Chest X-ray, AP view. Patient: 28 years old, sex M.
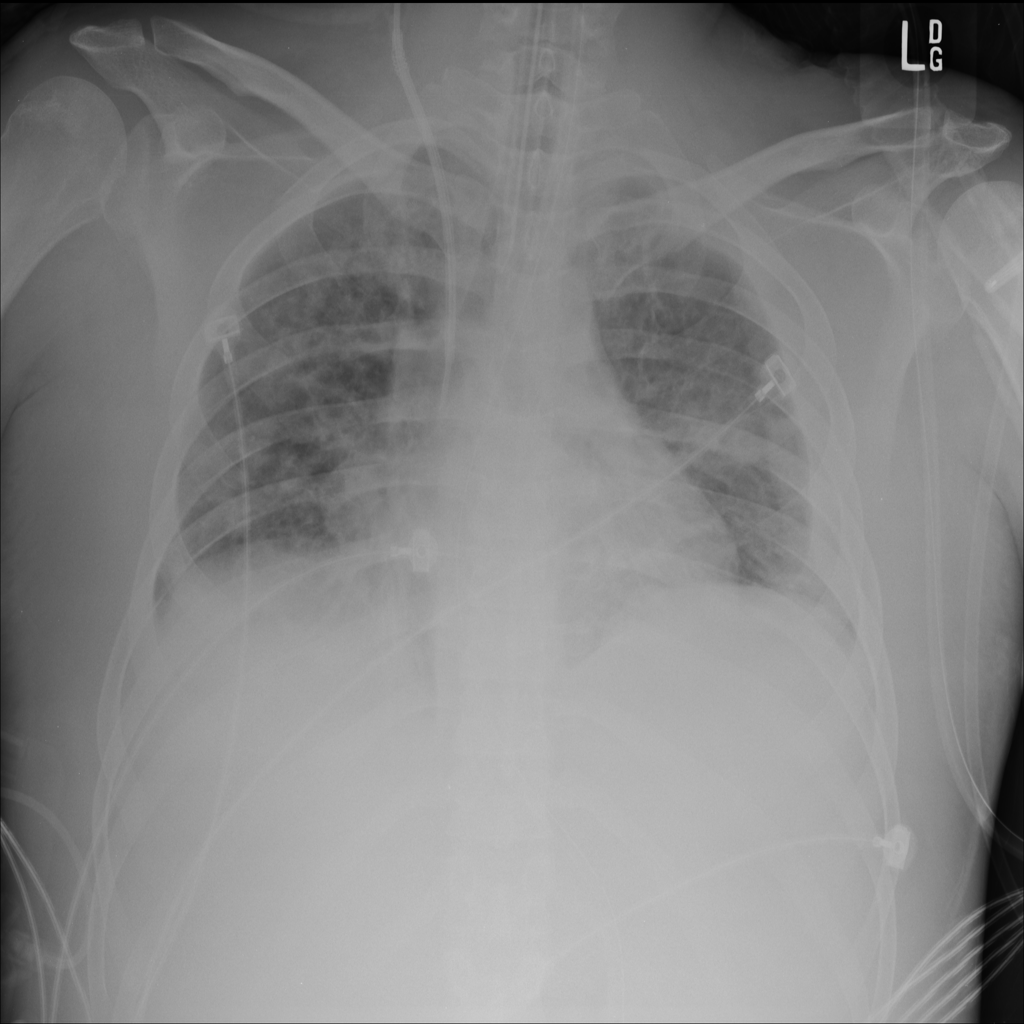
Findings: Effusion, Infiltration